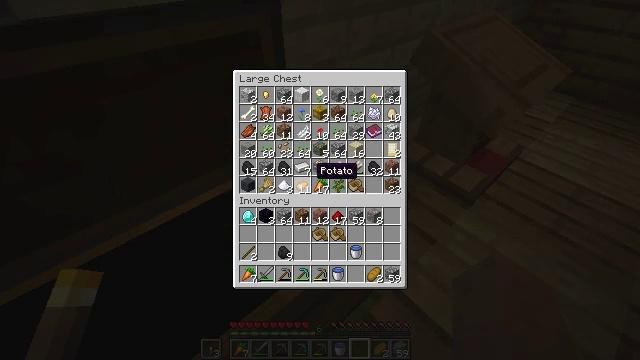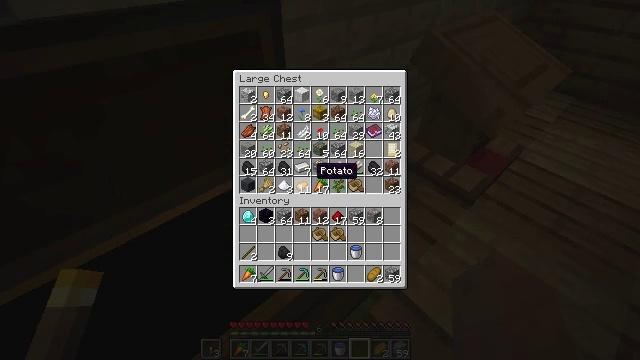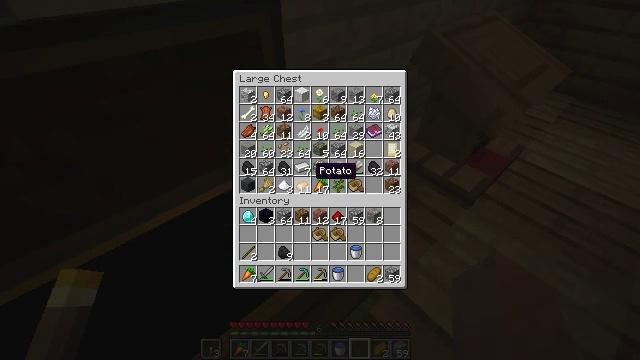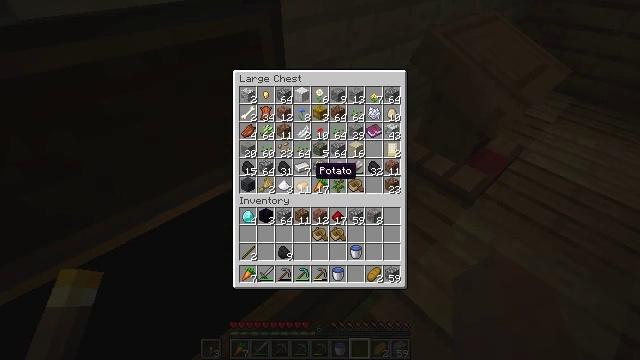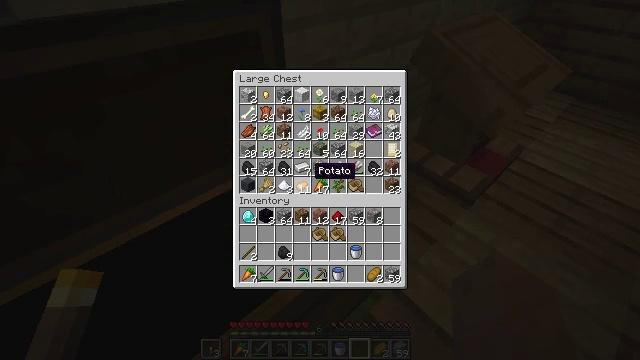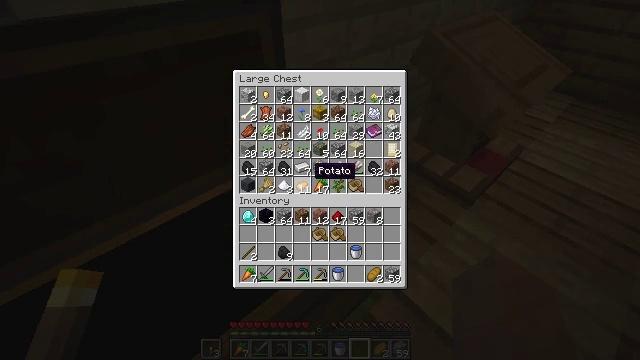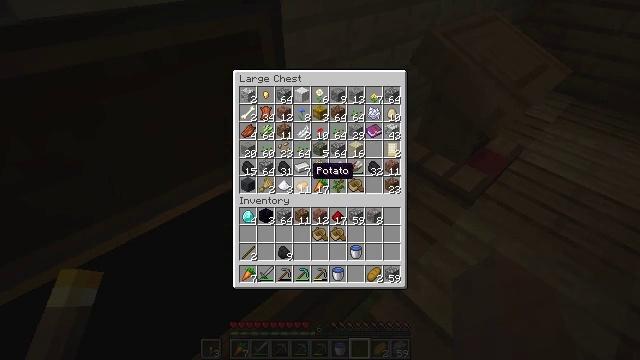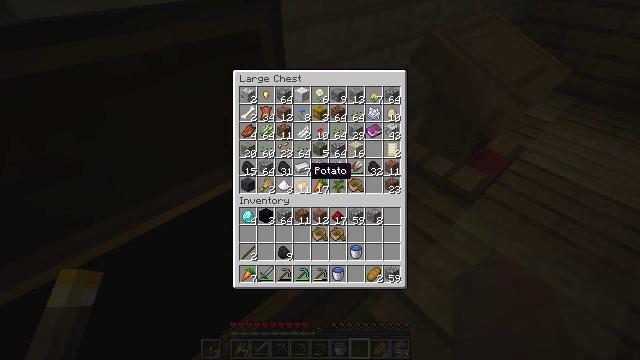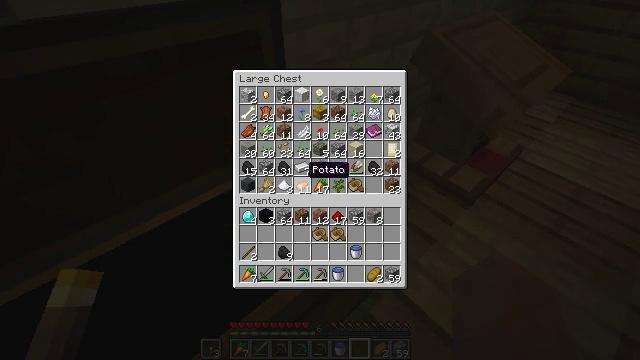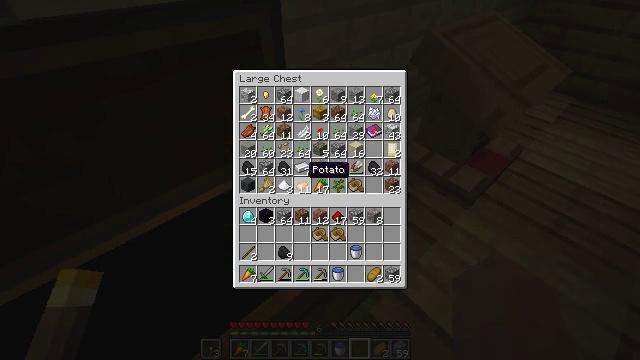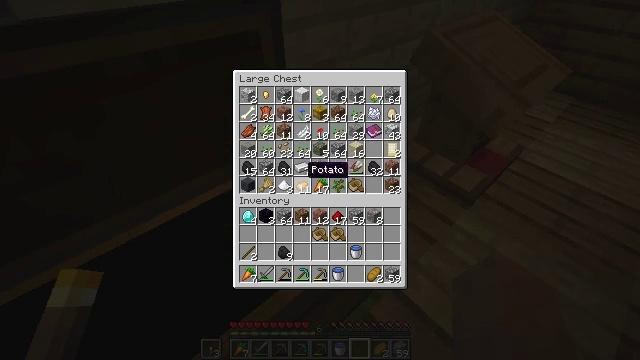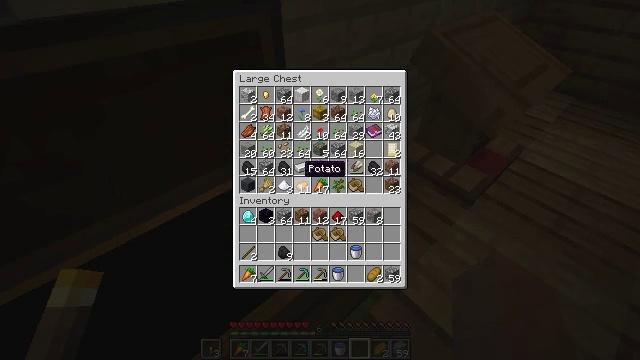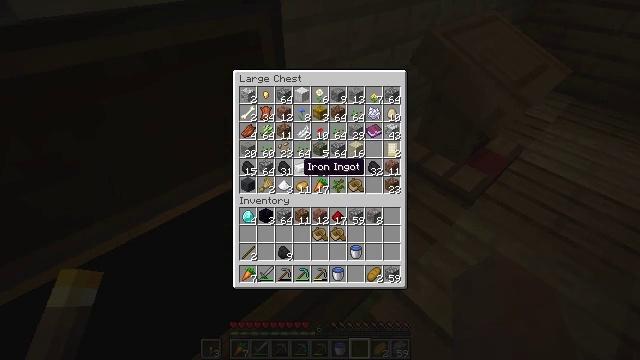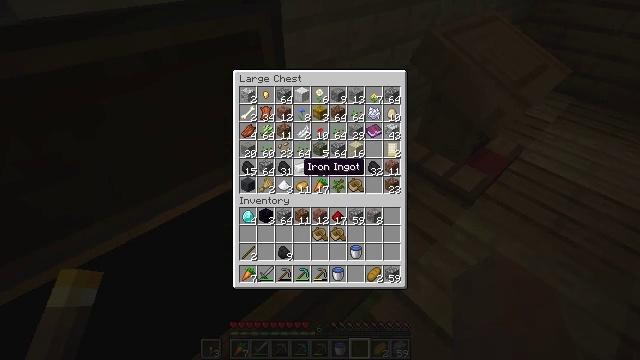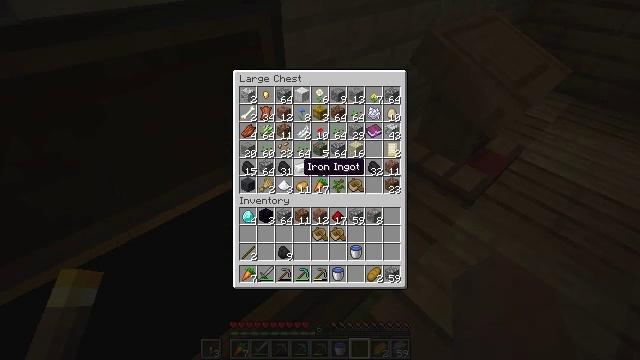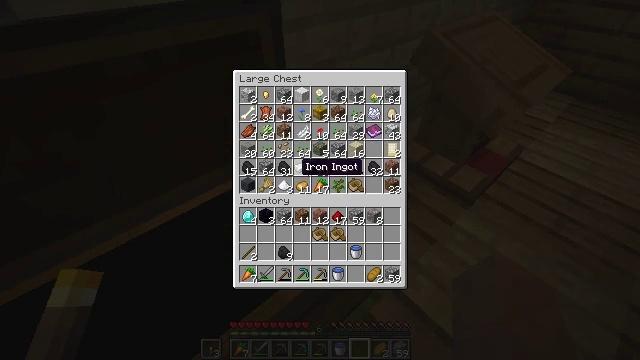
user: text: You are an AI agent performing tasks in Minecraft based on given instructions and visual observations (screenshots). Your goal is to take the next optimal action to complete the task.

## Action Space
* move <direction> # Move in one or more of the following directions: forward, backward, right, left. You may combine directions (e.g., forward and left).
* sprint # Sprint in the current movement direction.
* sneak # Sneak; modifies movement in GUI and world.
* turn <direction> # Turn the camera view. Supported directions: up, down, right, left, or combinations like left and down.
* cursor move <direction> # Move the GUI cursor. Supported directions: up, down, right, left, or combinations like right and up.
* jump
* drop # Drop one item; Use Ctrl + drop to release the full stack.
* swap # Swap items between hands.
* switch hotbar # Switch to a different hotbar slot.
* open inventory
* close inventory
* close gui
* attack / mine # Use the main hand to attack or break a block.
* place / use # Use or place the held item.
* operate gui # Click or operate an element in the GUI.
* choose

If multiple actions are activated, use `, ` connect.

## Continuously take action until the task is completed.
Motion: motion action
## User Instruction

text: Drop a bread.
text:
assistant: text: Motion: operate gui
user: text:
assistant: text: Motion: operate gui
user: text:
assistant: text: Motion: operate gui
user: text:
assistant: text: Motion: operate gui
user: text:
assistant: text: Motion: operate gui
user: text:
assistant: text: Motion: operate gui
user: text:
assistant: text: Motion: operate gui
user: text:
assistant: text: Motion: operate gui
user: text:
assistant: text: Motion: operate gui
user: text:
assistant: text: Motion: operate gui
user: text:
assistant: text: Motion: operate gui
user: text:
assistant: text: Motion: operate gui
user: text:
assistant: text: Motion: operate gui
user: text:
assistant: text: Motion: operate gui
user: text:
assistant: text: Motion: operate gui
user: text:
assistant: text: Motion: operate gui
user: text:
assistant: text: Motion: operate gui
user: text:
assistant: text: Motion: operate gui
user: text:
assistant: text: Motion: operate gui
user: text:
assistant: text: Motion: operate gui
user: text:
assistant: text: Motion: operate gui
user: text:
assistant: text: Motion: operate gui
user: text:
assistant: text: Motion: operate gui
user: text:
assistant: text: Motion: cursor move right and up, operate gui
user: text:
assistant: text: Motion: operate gui
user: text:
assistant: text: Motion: operate gui
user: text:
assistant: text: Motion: operate gui
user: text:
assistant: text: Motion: operate gui
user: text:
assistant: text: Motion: operate gui
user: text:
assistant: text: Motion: operate gui